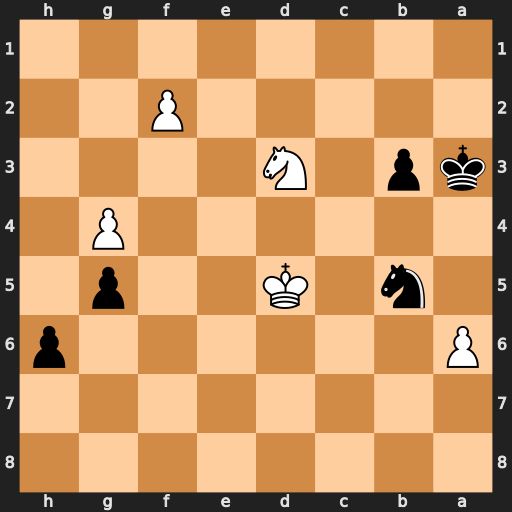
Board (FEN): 8/8/P6p/1n1K2p1/6P1/kp1N4/5P2/8
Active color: b
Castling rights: -
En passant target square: -
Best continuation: Nc7+ Ke4 Nxa6